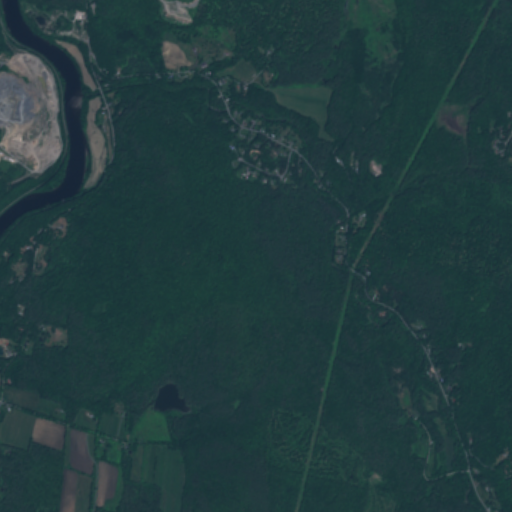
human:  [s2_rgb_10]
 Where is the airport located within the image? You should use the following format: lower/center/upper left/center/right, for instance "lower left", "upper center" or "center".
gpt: The airport is located in the upper right of the image.
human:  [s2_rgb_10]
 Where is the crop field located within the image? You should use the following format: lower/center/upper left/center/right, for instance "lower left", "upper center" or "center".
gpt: The crop field is located in the upper left of the image.
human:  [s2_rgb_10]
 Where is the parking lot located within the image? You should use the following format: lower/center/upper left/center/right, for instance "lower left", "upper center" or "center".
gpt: The parking lot is located in the upper center of the image.
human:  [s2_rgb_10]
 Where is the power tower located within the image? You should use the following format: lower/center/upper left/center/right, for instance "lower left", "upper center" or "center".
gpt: The power tower is located in the center right of the image.
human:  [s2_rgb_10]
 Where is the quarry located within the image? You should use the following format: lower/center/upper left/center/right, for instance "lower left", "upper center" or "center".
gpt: The quarry is located in the upper left of the image.
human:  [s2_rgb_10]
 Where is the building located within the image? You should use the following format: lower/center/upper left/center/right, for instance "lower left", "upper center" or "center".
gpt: The building is located in the upper center of the image.
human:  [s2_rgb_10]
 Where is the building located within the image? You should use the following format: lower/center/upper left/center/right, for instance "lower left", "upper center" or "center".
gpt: The building is located in the upper left of the image.
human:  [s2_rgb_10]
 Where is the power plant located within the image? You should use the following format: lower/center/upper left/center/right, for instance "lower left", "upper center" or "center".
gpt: There is no power plant in the image.